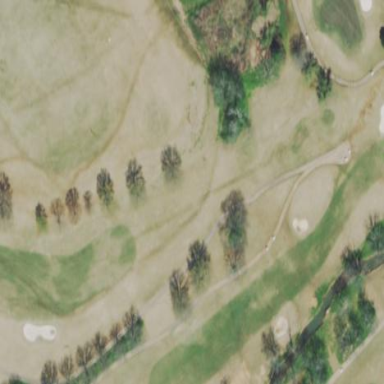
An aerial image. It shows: Lush grass fairway on golf course.